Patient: sex M, age 17
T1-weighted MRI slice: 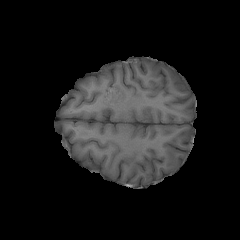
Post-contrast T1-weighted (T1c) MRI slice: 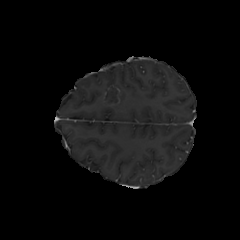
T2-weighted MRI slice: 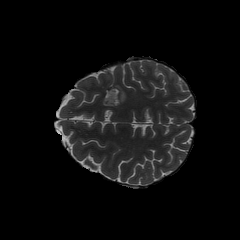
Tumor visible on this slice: yes
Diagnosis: Astrocytoma, IDH-mutant
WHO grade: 4